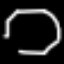
Label: octagon